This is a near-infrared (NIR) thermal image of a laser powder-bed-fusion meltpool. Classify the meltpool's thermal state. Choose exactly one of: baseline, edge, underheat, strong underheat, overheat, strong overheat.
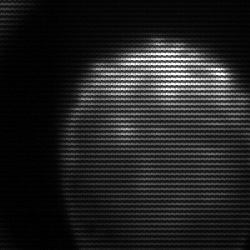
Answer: edge